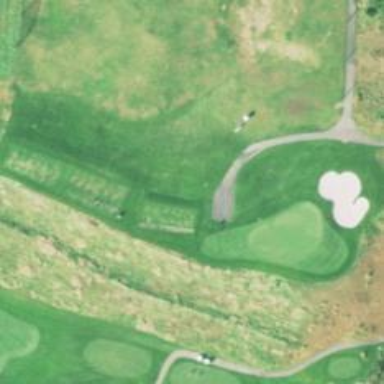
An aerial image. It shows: Path designated for golf carts.